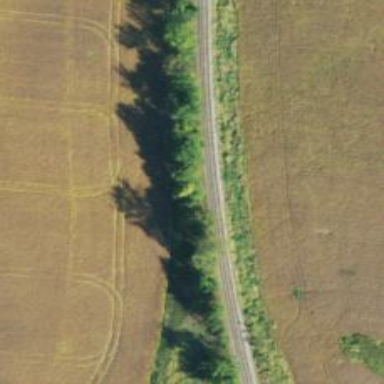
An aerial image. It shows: Railway track.